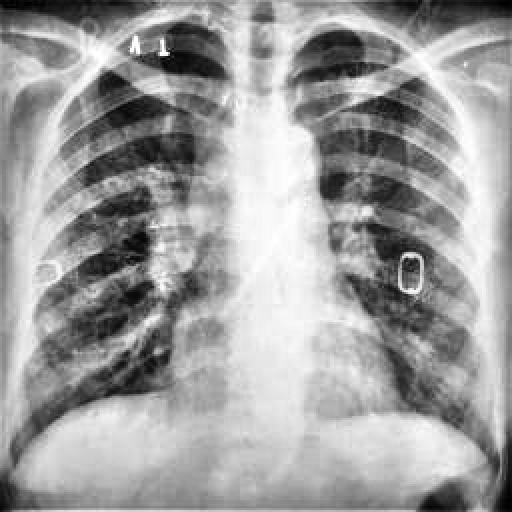
Finding: TUBERCULOSIS